Field crop: maize
Growth stage: 2
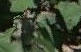
Species: chenopodium